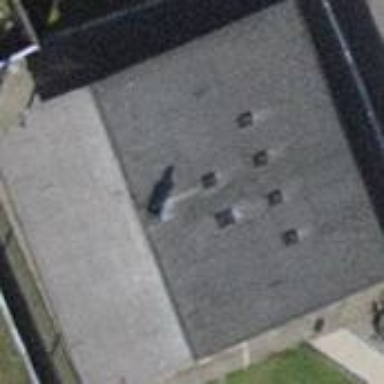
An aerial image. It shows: Building.